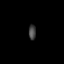
Tissue: prostate
Cell type: Myeloid cells
Senescence score: 0.3314
Nuclear area (px): 106
Mean DAPI intensity: 68.217